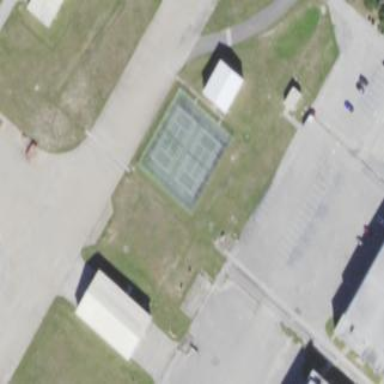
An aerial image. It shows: Tennis court on pitch.